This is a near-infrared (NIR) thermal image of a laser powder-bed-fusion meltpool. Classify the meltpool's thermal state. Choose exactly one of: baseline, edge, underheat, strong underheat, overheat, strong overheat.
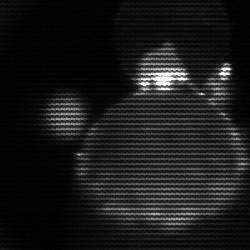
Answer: edge